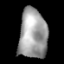
Tissue: lung
Cell type: Endothelial cells
Senescence score: 0.5671
Nuclear area (px): 1372
Mean DAPI intensity: 159.626